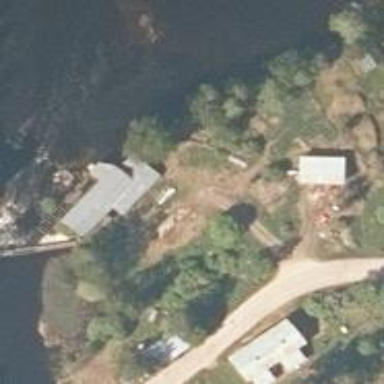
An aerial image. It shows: Path designated as whitewater portage way.